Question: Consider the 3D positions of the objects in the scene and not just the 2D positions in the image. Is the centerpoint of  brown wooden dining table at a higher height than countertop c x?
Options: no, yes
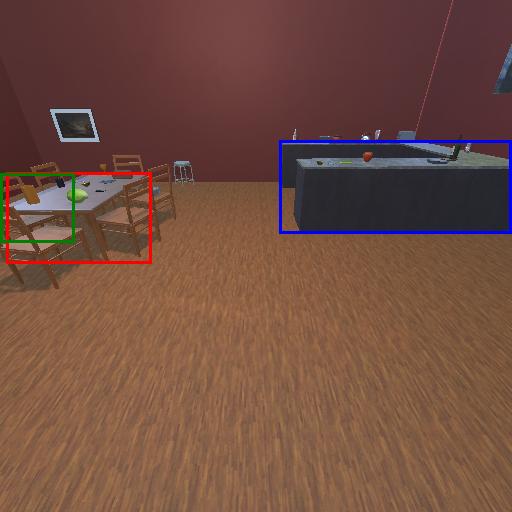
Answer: no